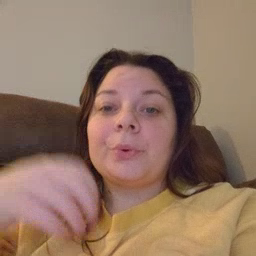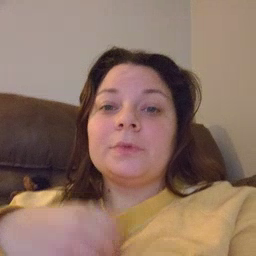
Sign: balloon